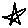
Label: star